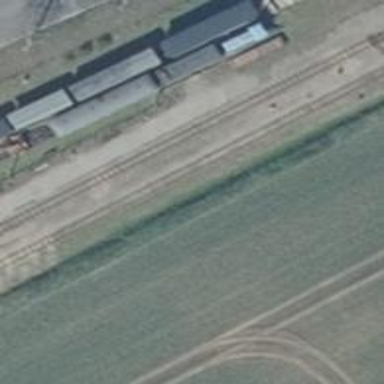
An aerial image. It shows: Preserved railway stop position.